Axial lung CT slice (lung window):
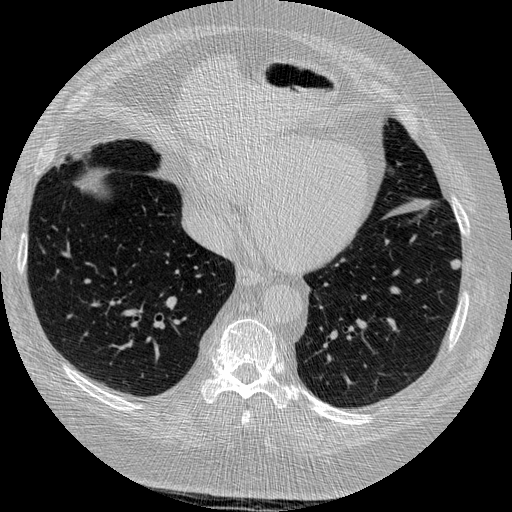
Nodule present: yes
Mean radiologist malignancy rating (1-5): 3